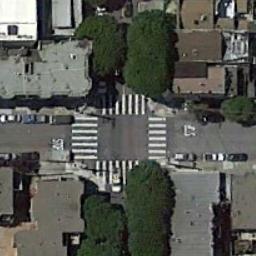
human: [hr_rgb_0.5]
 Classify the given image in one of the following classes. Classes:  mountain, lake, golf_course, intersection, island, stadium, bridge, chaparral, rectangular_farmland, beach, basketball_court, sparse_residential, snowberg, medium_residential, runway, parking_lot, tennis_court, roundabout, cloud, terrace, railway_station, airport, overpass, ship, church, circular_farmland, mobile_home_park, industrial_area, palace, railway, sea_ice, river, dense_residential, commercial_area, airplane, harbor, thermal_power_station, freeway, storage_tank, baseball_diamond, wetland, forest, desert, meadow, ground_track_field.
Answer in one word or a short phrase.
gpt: intersection